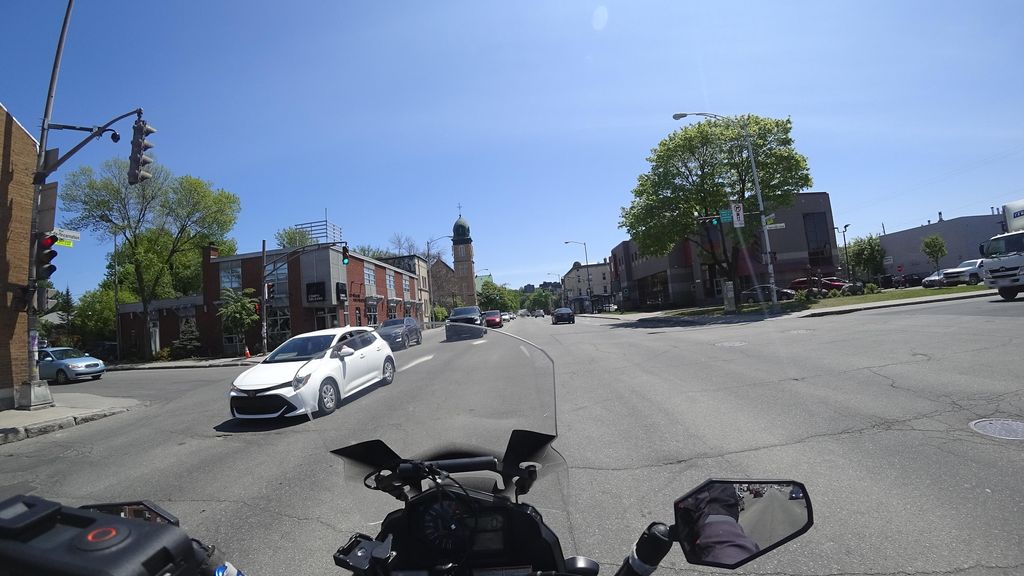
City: quebec_city